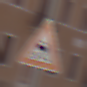
Verkehrszeichen: SchleuderOderRutschgefahr
Umgebung: Outdoor, Urban
Tageszeit: SunriseSunset
Wetter: Clear
Licht: Natural
Jahreszeit: NotSpecified
Kontrast: MediumContrast